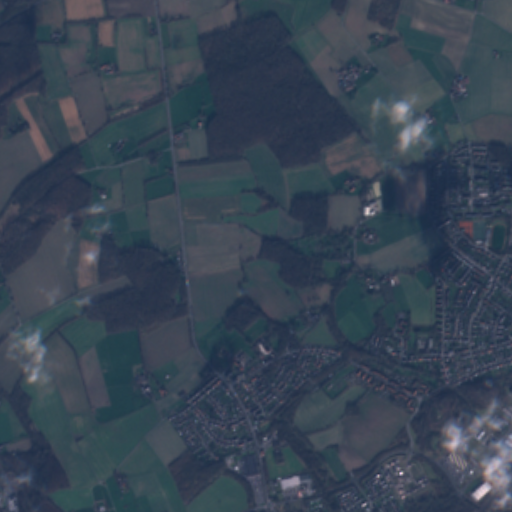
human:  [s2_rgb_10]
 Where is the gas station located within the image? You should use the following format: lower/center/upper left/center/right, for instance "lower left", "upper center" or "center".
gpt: The gas station is located in the lower center of the image.
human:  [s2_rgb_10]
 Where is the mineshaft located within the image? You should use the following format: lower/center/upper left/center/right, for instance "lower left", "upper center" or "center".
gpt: The mineshaft is located in the lower center of the image.
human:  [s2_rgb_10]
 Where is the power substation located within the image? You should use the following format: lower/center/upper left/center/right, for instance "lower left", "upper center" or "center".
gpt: The power substation is located in the lower right of the image.
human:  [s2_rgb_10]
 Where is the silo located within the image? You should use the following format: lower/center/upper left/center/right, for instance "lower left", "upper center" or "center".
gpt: The silo is located in the center right of the image.
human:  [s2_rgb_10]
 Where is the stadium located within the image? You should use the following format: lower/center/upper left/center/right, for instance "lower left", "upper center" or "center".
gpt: The stadium is located in the center right of the image.
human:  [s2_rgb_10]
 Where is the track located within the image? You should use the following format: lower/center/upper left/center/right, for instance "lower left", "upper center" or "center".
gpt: The track is located in the center right of the image.
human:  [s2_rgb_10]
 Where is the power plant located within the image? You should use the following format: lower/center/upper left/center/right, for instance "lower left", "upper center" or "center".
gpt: There is no power plant in the image.